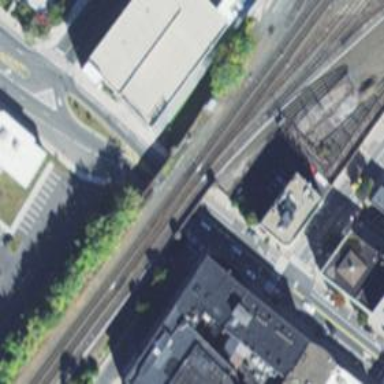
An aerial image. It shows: Junction on the railway.